Interaction volume radius: 5 \u00c5
Interaction volume height: 15 \u00c5
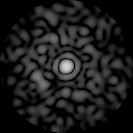
Disorder parameter: 0.8481